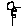
Label: flower